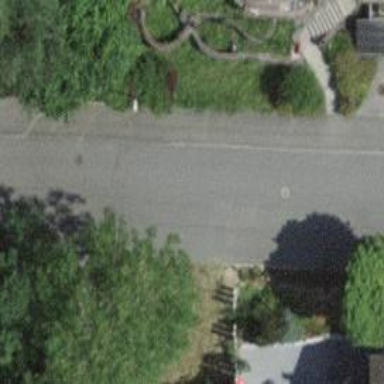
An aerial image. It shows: Kerb barrier.